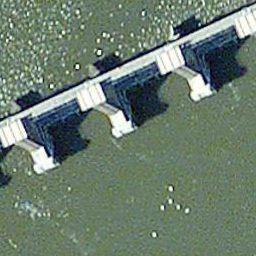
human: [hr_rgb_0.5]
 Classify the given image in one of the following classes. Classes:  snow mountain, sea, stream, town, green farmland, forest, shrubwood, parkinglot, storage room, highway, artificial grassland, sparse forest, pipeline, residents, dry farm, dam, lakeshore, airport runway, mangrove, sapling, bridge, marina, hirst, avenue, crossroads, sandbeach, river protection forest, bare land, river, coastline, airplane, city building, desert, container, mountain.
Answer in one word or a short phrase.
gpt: dam